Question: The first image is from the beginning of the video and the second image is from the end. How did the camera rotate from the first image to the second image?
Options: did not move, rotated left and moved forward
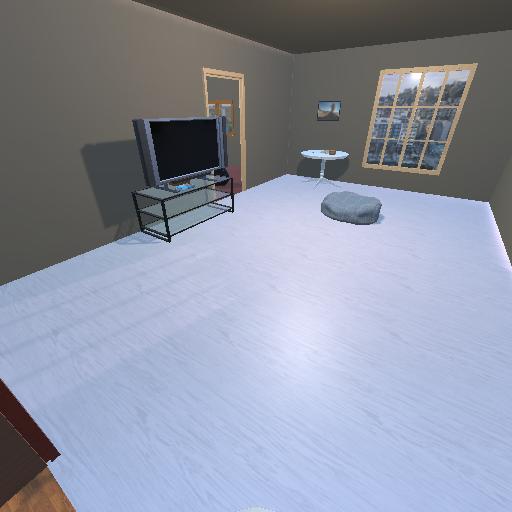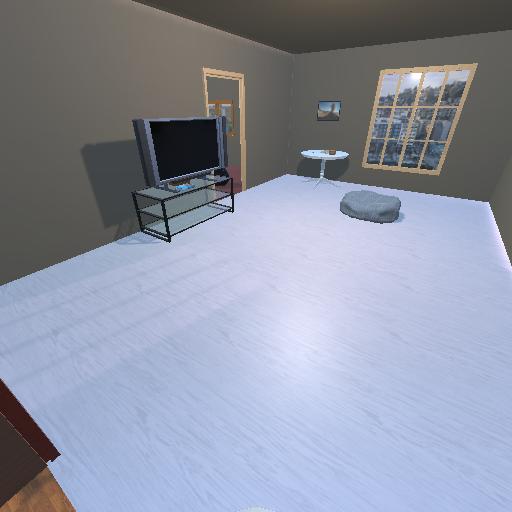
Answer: did not move